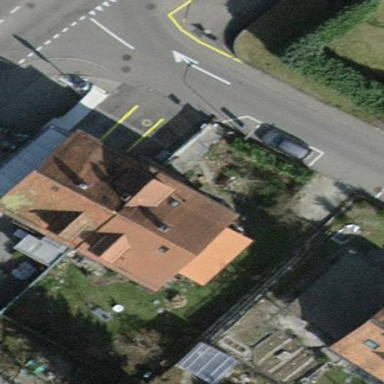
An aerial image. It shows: Restaurant in building.